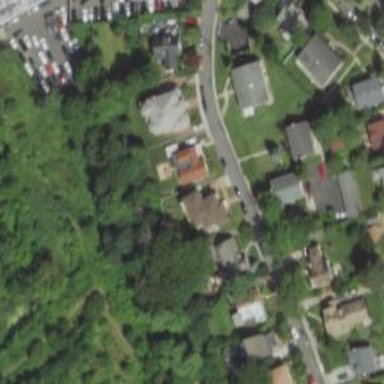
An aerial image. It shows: Residential road.